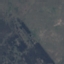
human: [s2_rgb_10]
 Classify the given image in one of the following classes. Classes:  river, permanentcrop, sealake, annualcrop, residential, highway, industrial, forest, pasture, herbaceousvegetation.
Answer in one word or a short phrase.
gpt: HerbaceousVegetation